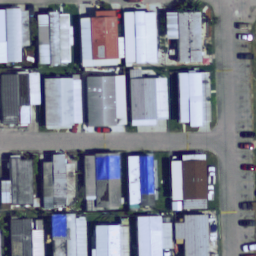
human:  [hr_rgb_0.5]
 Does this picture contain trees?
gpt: yes

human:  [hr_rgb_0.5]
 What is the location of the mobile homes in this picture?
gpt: up and bottom